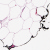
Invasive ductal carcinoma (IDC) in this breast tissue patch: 0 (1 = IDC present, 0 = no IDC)